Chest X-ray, AP view. Patient: 58 years old, sex M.
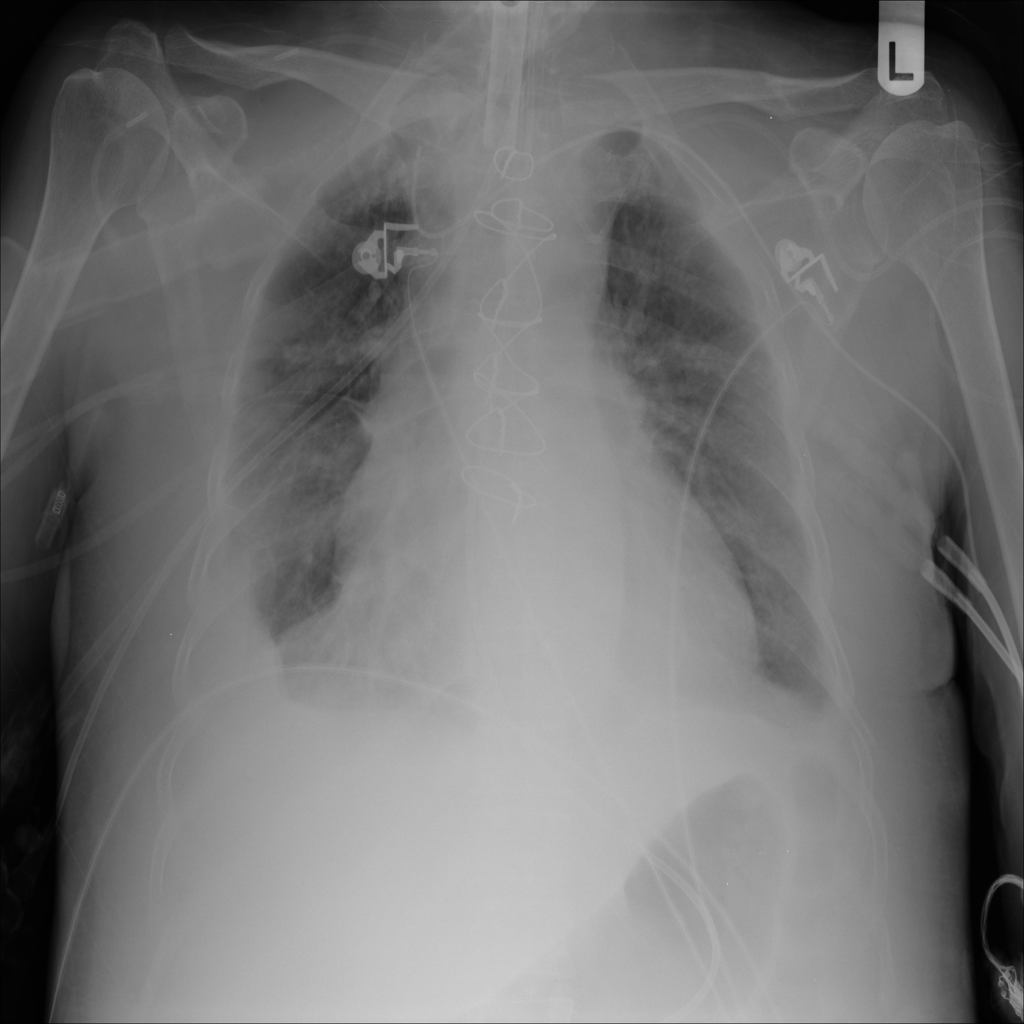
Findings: Consolidation, Effusion, Infiltration